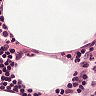
Metastatic tissue present: no